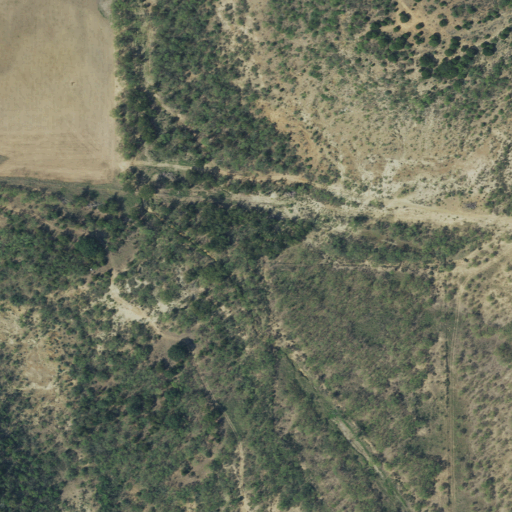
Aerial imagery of gap in Texas named Hog Pass containing shrub, grassland, deciduous forest, and evergreen forest